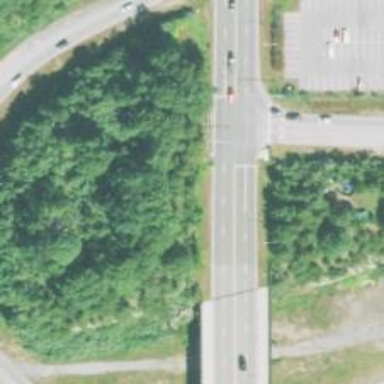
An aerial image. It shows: Trunk highway.